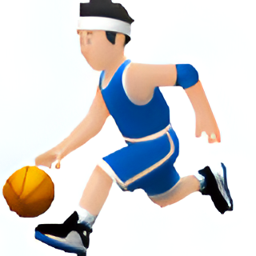
Name: person with ball
Emoji: ⛹🏻
Group: People & Body
Sub-group: person-sport